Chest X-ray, PA view. Patient: 61 years old, sex F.
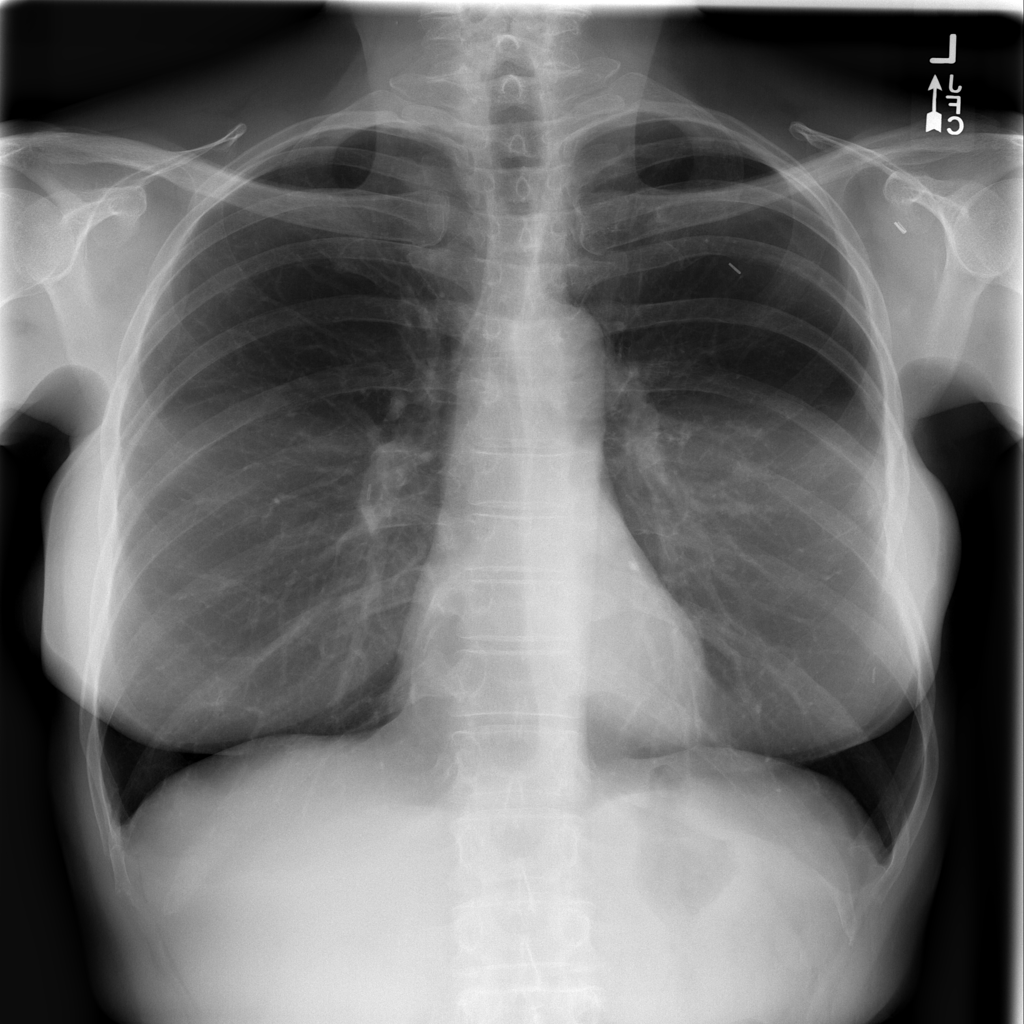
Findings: No Finding